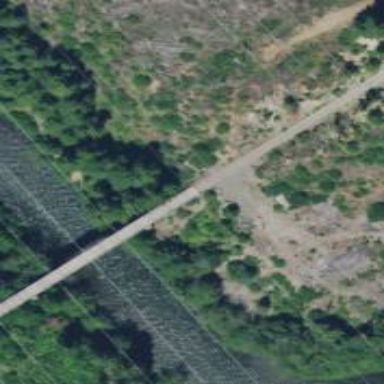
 now serving as cycleway. The railway has been repurposed into rail-trail."